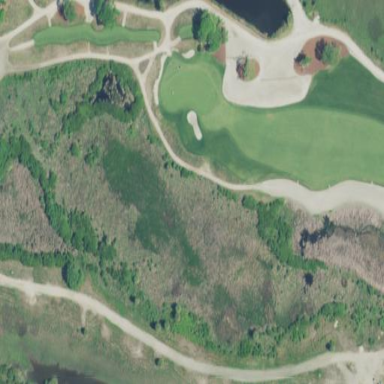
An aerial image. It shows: Area with grass used as rough in golf course.